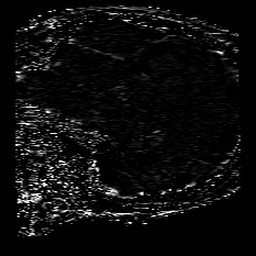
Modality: SWI
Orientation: sagittal
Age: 36
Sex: female
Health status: ill
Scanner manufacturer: philips
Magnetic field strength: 3 T
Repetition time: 0.031 s